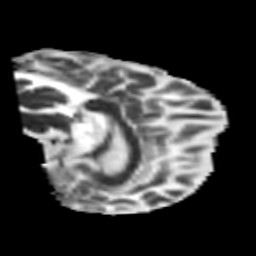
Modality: MD
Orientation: sagittal
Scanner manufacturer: siemens
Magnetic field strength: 3 T
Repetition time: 6.8 s
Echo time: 0.093 s